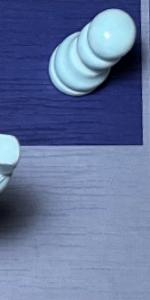
Label: Empty